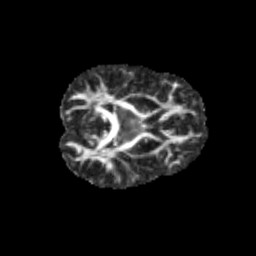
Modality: FA
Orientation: axial
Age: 12
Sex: male
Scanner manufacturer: siemens
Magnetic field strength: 3 T
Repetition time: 3.8 s
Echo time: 0.07 s